Question: My program is running normally but it is giving false results. I use a 'HashMap<Integer, ArrayList<Integer>>' and an 'ArrayList<Integer>' and my program generates a new 'HashMap<integer, ArrayList<Integer>>'. The program must compare each value in the 'HashMap' with the value in the 'ArrayList' and add similar values and store the results in the new 'HashMap'. I've added a picture to help you understand.

Example:
'''
ArrayList<Integer> :
[1, 0, 1, 0, 0]
Hashmap<Integer,ArrayList<integer>> :
1, [1, 0, 1, 1, 0]
2, [0, 1, 1, 0, 0]
3, [0, 1, 1, 1, 0]
'''
Result:
'''
HashMap
1, 4
2, 3
3, 2
'''
Code:
'''
System.out.println("HASHMAP SIMILIRATE RESULT:");
HashMap<Integer, Integer> sim = new HashMap<Integer, Integer>();
int count;
int k = 1;
for (Map.Entry<Integer, ArrayList<Integer>> e : hmm.entrySet()) {
count = 0;
//you can move this part to another method to avoid deep nested code
for (Integer mapValue : e.getValue()) {
if (mapValue.equals(listOperateur.get(k))) {
count = count + 1;
}
}
sim.put(e.getKey(), count);
k++;
}
'''
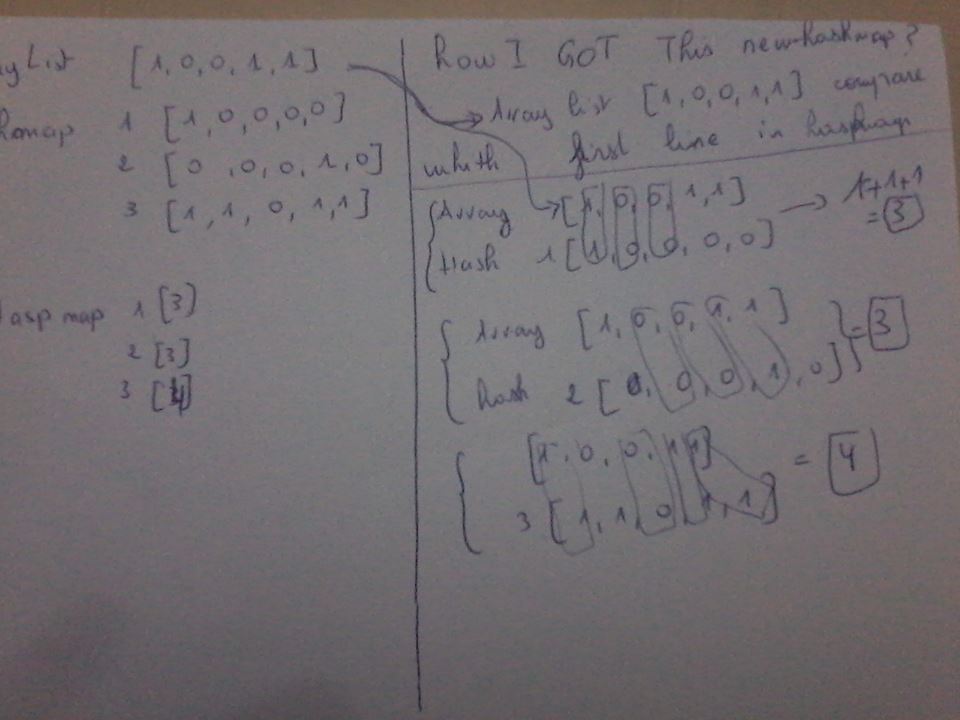
Answer: '''
int k = 0; // initiate k with 0
for (Map.Entry<Integer, ArrayList<Integer>> e : hmm.entrySet()) {
count = 0;
//you can move this part to another method to avoid deep nested code
for (Integer mapValue : e.getValue()) {
if (mapValue.equals(listOperateur.get(k++))) {
count = count + 1;
}
}
sim.put(e.getKey(), count);
k=0;
}
'''